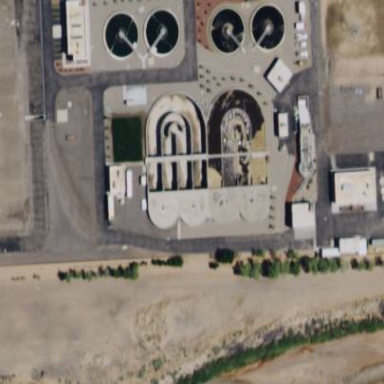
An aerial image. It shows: Wastewater plant protected by fence.